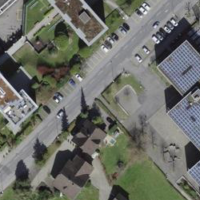
EUNIS habitat code: 54
Species observed at this site:
Corylus avellana
Aegopodium podagraria
Saponaria ocymoides
Potentilla recta